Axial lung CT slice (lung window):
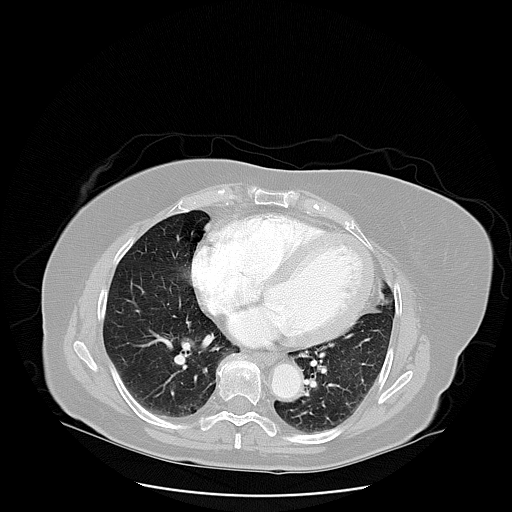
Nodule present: no